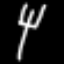
Label: fork